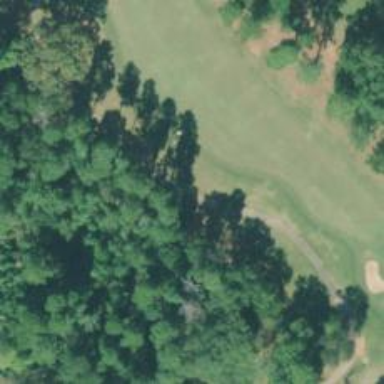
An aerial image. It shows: Path for both roads and golfers.